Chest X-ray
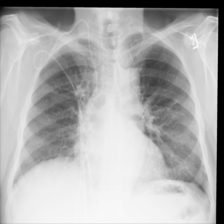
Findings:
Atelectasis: negative
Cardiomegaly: negative
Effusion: negative
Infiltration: positive
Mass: negative
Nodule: negative
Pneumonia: negative
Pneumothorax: negative
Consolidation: negative
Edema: negative
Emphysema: negative
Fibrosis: negative
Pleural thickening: negative
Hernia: negative